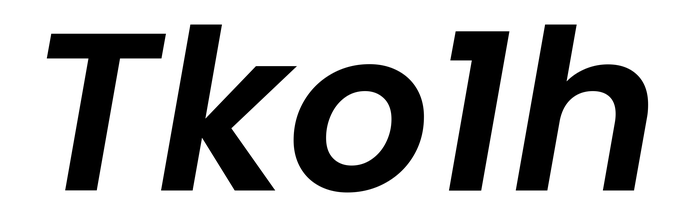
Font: Poppins-SemiBoldItalic